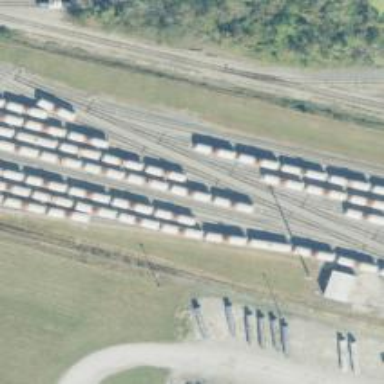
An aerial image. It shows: Rail spur service.